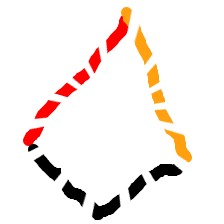
Shape: kite